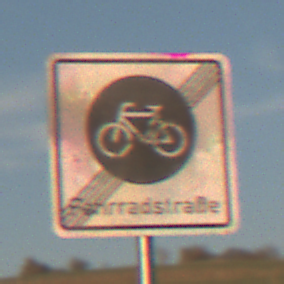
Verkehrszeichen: EndeFahrradstrasse
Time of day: SunriseSunset
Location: Outdoor (Nature)
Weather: PartlyCloudy
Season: NotSpecified
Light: Natural